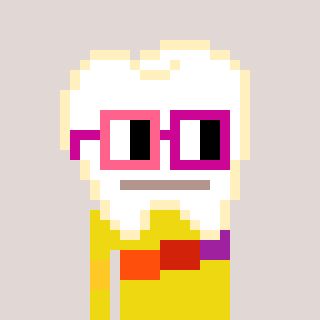
a pixel art character with square pink and red glasses, a tooth-shaped head and a yellow-colored body on a warm background